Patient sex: M
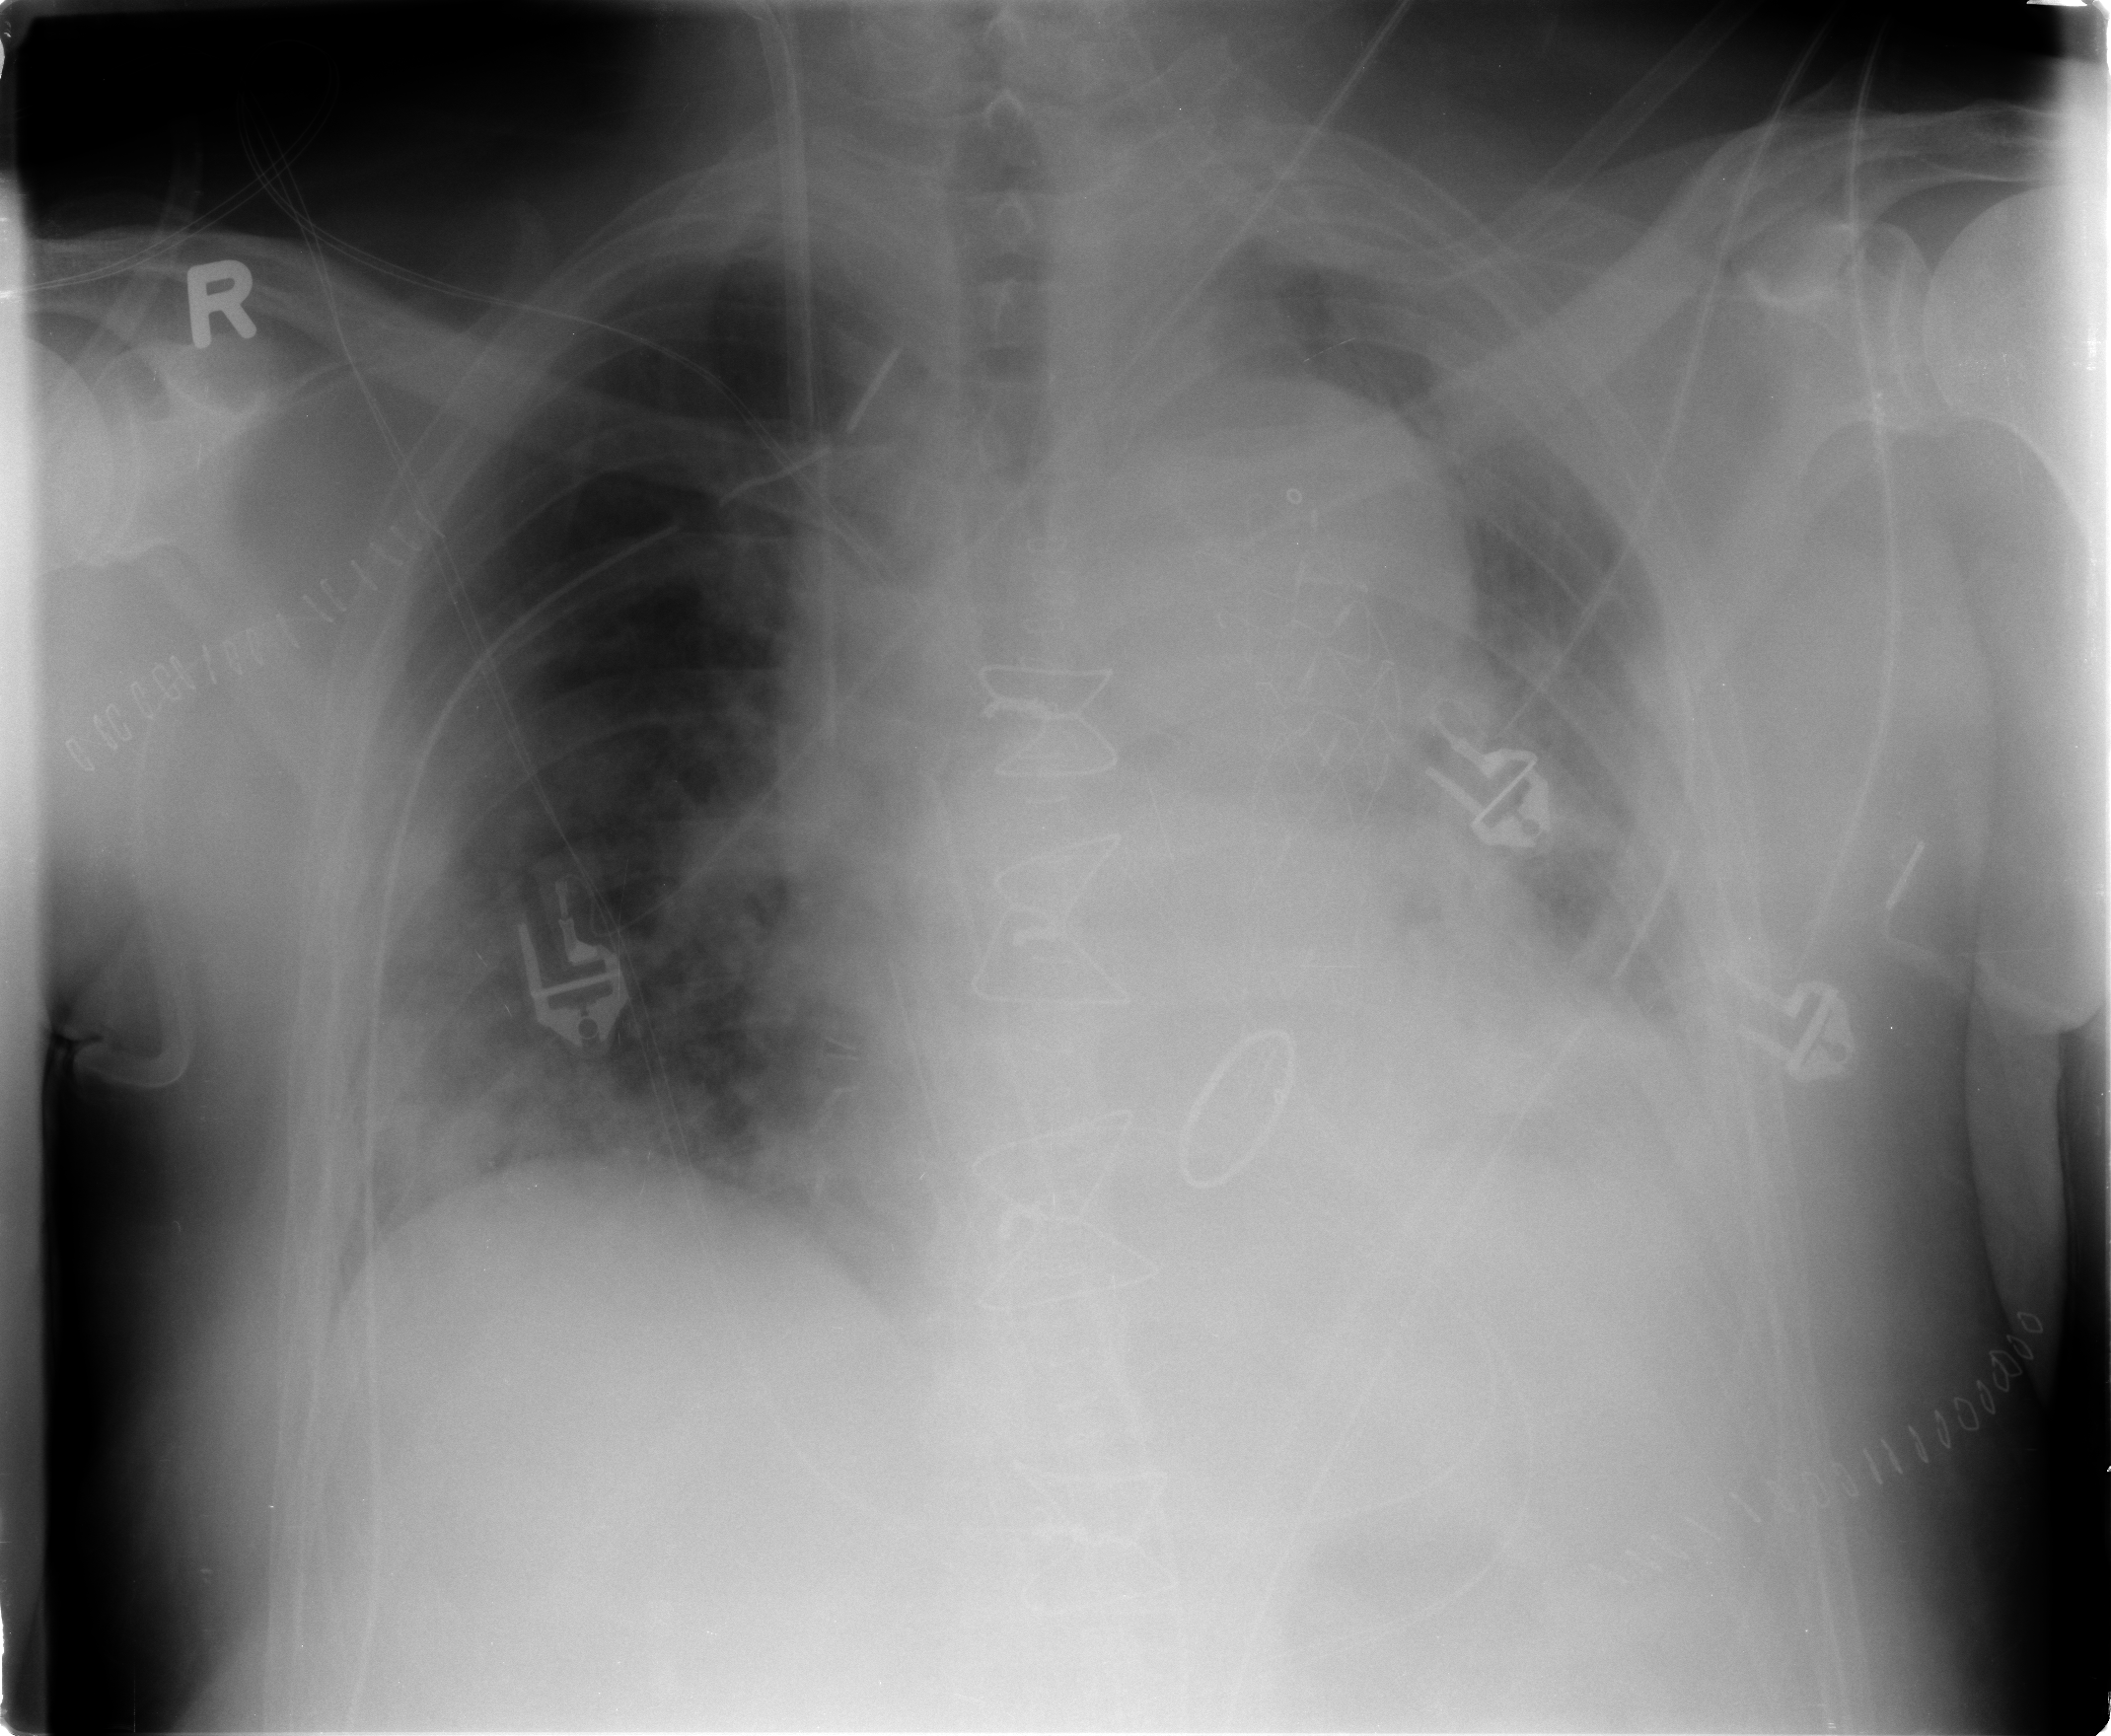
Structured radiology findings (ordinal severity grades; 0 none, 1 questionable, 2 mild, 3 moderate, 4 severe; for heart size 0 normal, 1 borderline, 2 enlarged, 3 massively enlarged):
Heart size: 2
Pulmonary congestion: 2
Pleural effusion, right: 1
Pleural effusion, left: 2
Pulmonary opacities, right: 2
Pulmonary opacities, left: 2
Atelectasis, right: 2
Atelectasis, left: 3